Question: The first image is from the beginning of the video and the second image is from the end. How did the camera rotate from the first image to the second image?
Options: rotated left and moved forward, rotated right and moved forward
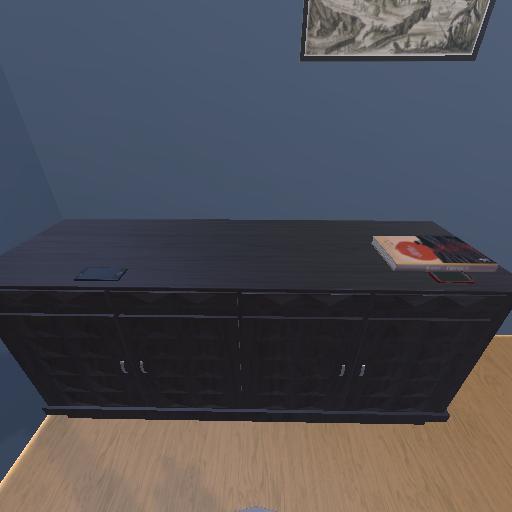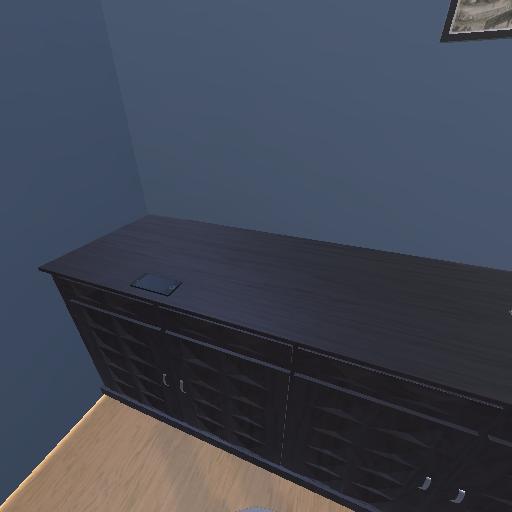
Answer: rotated left and moved forward